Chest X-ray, PA view. Patient: 61 years old, sex F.
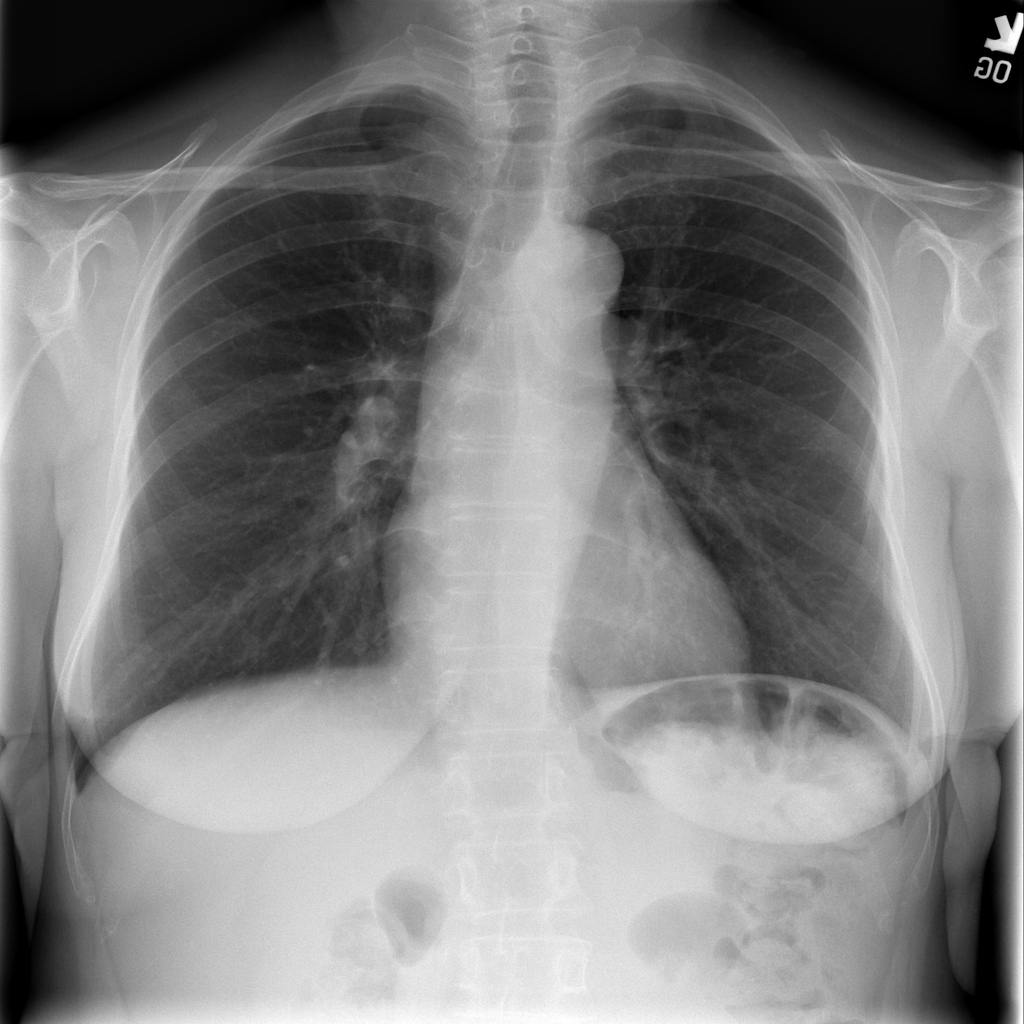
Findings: No Finding